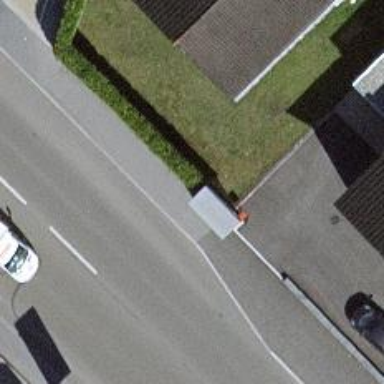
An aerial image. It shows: Bus stop with shelter. It is platform for public transport.